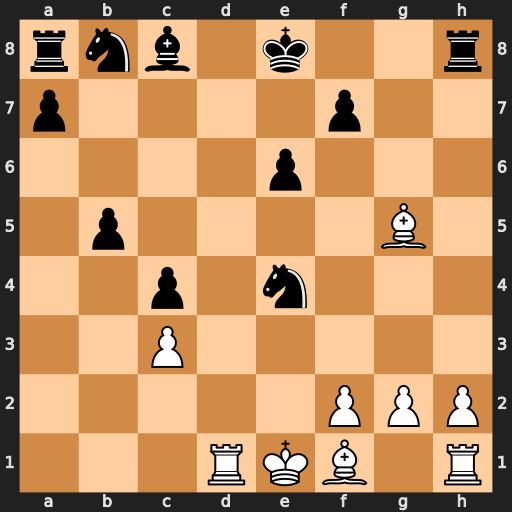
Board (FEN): rnb1k2r/p4p2/4p3/1p4B1/2p1n3/2P5/5PPP/3RKB1R
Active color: w
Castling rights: Kkq
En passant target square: -
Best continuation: Rd8#